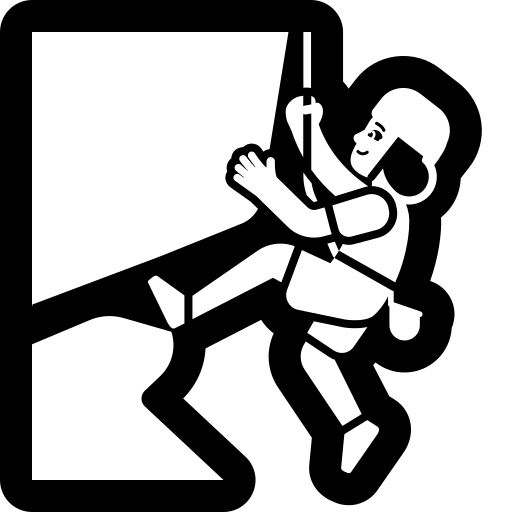
woman climbing high contrast default